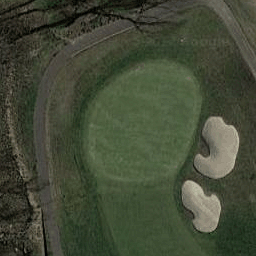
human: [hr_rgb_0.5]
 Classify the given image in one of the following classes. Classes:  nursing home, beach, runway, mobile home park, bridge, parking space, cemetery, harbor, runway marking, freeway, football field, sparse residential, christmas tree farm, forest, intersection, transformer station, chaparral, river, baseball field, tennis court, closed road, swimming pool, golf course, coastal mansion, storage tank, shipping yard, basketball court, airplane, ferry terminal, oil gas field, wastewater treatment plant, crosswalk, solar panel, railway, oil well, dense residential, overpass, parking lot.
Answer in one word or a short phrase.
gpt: golf course